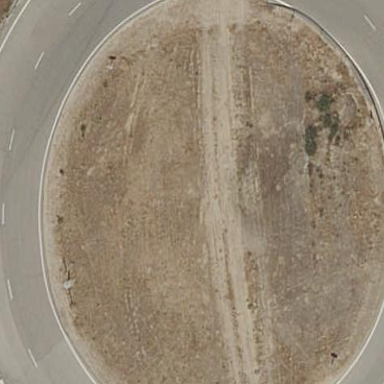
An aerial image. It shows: Service road that forms roundabout at the junction.